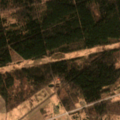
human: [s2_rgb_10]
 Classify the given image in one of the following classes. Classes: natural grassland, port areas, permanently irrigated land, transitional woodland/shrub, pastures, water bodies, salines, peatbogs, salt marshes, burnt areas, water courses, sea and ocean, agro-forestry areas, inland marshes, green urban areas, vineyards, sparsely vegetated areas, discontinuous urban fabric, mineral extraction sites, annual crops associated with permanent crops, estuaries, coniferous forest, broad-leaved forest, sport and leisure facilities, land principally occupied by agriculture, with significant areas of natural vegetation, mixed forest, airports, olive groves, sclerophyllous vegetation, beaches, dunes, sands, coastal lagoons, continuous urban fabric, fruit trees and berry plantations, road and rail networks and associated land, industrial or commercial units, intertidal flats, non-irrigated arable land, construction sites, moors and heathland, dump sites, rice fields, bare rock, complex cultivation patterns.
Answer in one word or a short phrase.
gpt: complex cultivation patterns, land principally occupied by agriculture, with significant areas of natural vegetation, broad-leaved forest, coniferous forest, transitional woodland/shrub